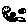
Label: smiley face